Question: When I try to add a legend to a leaflet map for a leaflet map (using the <URL> incorporated into a Shiny app, the legend does not show the colors of the color palette. Instead it only shows the colors specified for the NA values, in this case, white.

The app does the following:
- -
This is the code I used to make the legend:
'''
addLegend(position = "bottomleft",
pal = pal, values = shp.data()$stat.selected,
title = "Legend",
opacity = .5)
'''
Where 'pal' is a quantile color palette as follows
'''
pal <-colorQuantile(c("#B2FF66","#66CC00","#4C9900","#336600","#193300"),
NULL, n = 5, na.color="#FFFFFF")
'''
'shp.data()' is a reactive expression that is a shapefile filtered based on user inputs and 'stat_selected' is the specific statistic that the user selects for mapping onto colors.
I get the following warnings:
'''
Warning in is.na(x) :
is.na() applied to non-(list or vector) of type 'NULL'
Warning in is.na(values) :
is.na() applied to non-(list or vector) of type 'NULL'
'''
I initially tried to make the legend following the example on the leaflet for R page and used the argument 'values = ~stat.selected' for the 'addLegend' function, but I got this error:
'''
Error in UseMethod("doResolveFormula") :
no applicable method for 'doResolveFormula' applied to an object of class "NULL"
'''
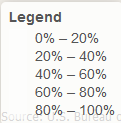
Answer: I was able to make the colors showing up by changing the way I was referencing the values column in the arguments of the 'AddLegend' function. I put the 'stat.selected' variable in double brackets, which seemed to fix the problem:
'''
addLegend(position = "bottomleft",
pal = pal, values = shp.data()[[stat.selected]],
title = "Legend",
opacity = 1
)
'''
For clarification, the 'stat.selected' variable comes from the following switch statement:
'''
stat.selected <- isolate(switch(input$var.stat,
"Total employment" = "tot_emp",
"Mean annual wage" = "a_mean",
"Mean hourly wage" = "h_mean",
"Location quotient" = "loc_quotient"
)
'''
where '"tot_emp"', '"a_mean"', '"h_mean"', and '"loc_quotient"' are column names in the 'shp.data' spatial polygons data frame.
I guess the problem was that I was trying to pass in the column name by variable using a '$'.
I'm still a fairly novice R user, so if anyone can explain why the example in the Leaflet for R documentation does not work in this case I would appreciate it.